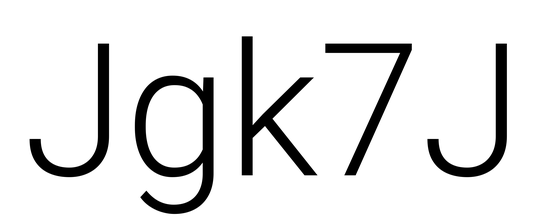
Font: Roboto_Light